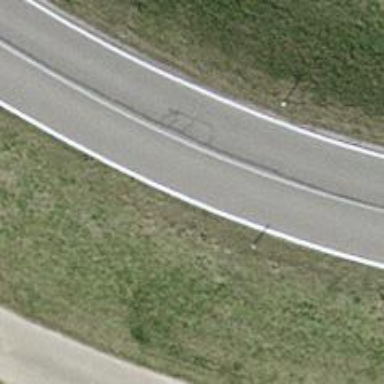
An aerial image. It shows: Asphalt road classified as tertiary.